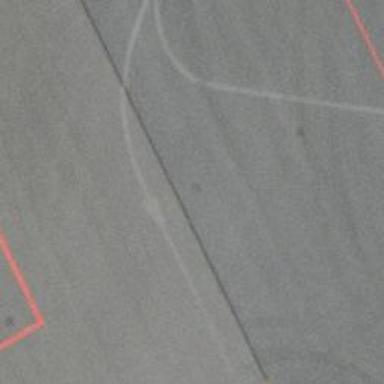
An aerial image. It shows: Image of taxiway at airport.